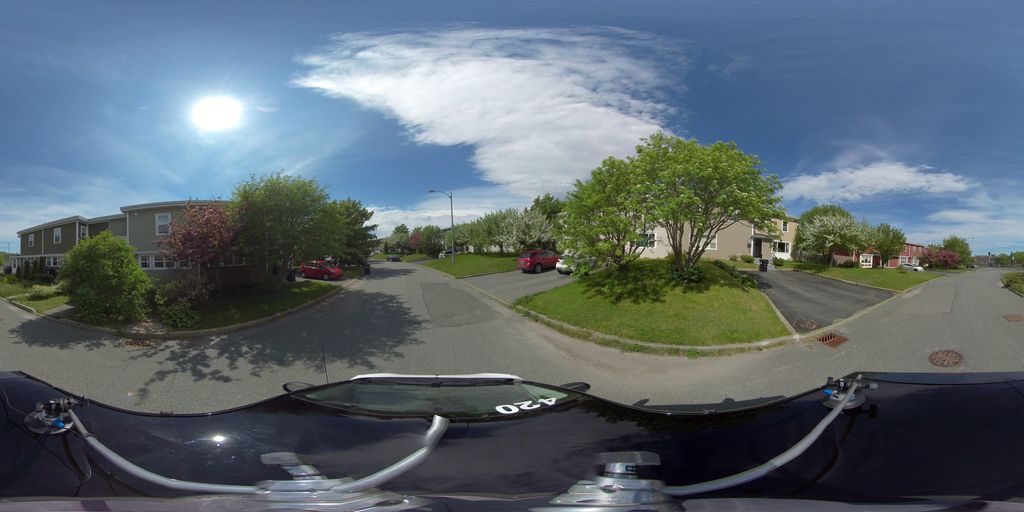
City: st_johns